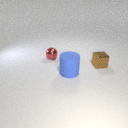
small red metal sphere behind small brown metal cube